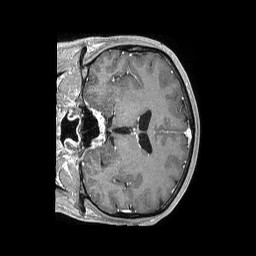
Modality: T1w
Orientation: coronal
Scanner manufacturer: philips
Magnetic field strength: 1.5 T
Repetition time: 0.00783 s
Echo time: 0.00362 s